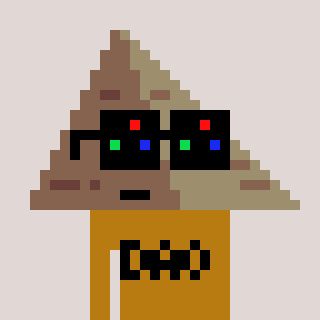
a pixel art character with square black sunglasses, a pyramid-shaped head and a gold-colored body on a warm background